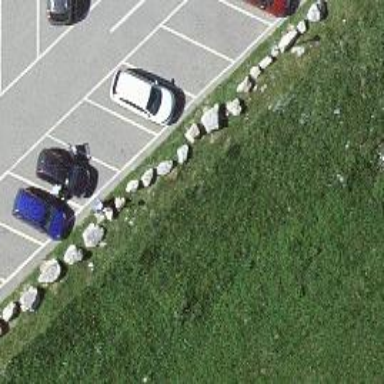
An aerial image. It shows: Block barrier.